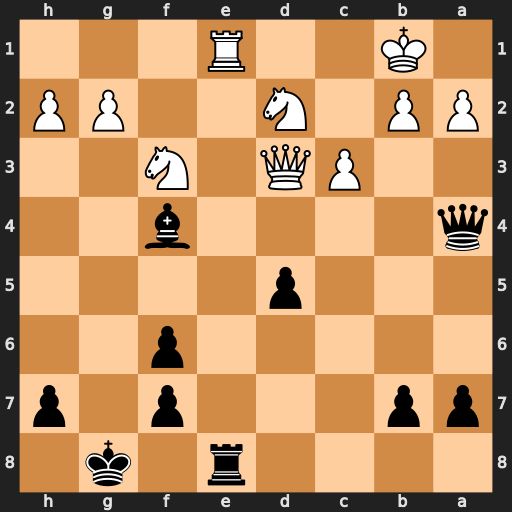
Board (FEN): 4r1k1/pp3p1p/5p2/3p4/q4b2/2PQ1N2/PP1N2PP/1K2R3
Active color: b
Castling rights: -
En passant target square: -
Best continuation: Rxe1+ Nxe1 Qd1#